Field crop: maize
Growth stage: 2
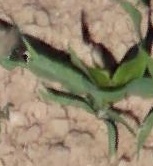
Species: maize